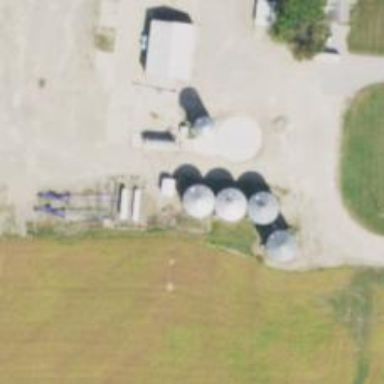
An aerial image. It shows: Silo.